Question: I have a problem, see the image below:

As you can see, the text is overflowing instead of breaking the text into a new line. My question is: How can I solve this issue?
The text is being inputted via CKEditor. I leave you with the code:
'''
<fieldset>
<legend><?php echo $myData09 ?></legend>
<div class="small-11 small-centered columns text-center margem_cima">
<ul class="small-block-grid-3 text-left">
<li><?php echo $myData10 ?></li>
<li><?php echo $myData11 ?></li>
<li><?php echo $myData12 ?></li>
</ul>
</div>
</fieldset>
'''
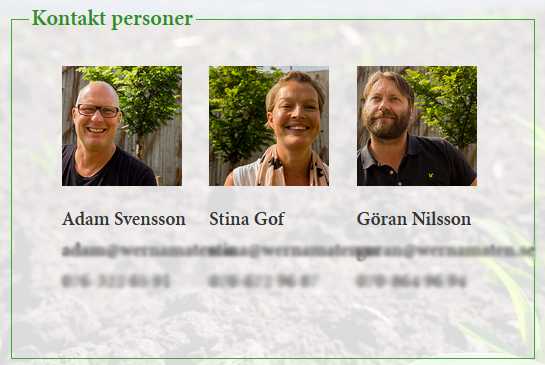
Answer: The email addresses are too long and won't wrap as is. You could replace the displayed email address with 'Email' and link it to their address using 'mailto'.
Or you could use 'word-wrap: break-word' or one of the options in <URL>.
'''
-ms-word-break: break-all; /* Be VERY careful with this, breaks normal words wh_erever */
word-break: break-all; /* Non standard for webkit */
word-break: break-word;
-webkit-hyphens: auto;
-moz-hyphens: auto;
hyphens: auto;
'''